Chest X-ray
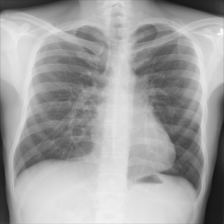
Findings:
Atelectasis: negative
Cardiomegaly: negative
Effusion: negative
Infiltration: negative
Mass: negative
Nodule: negative
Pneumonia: negative
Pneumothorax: negative
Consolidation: negative
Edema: negative
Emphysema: negative
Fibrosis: negative
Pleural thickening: negative
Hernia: negative